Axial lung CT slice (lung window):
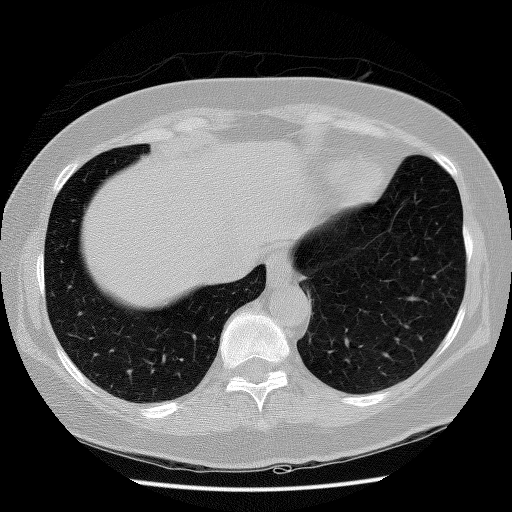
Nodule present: no